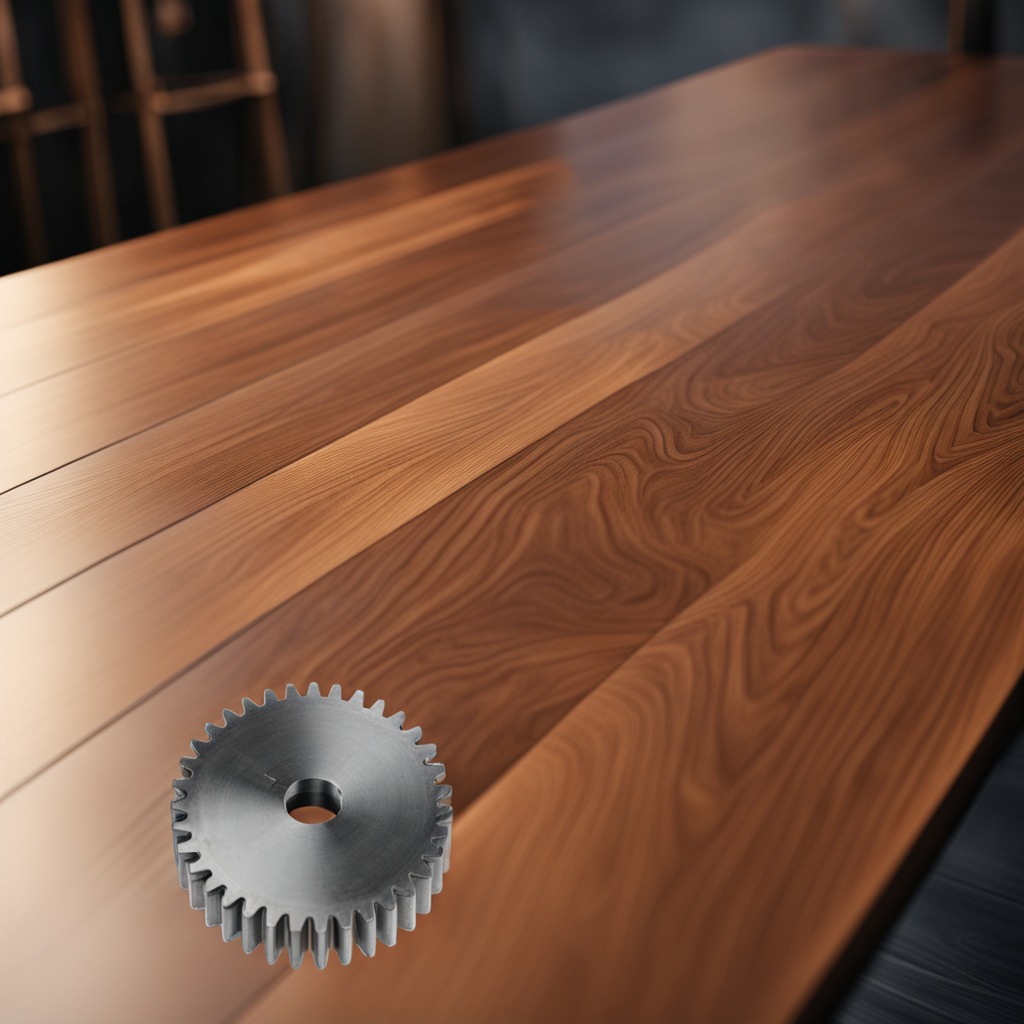
A steel gear with teeth is lying on the wooden table in a carpentry studio.